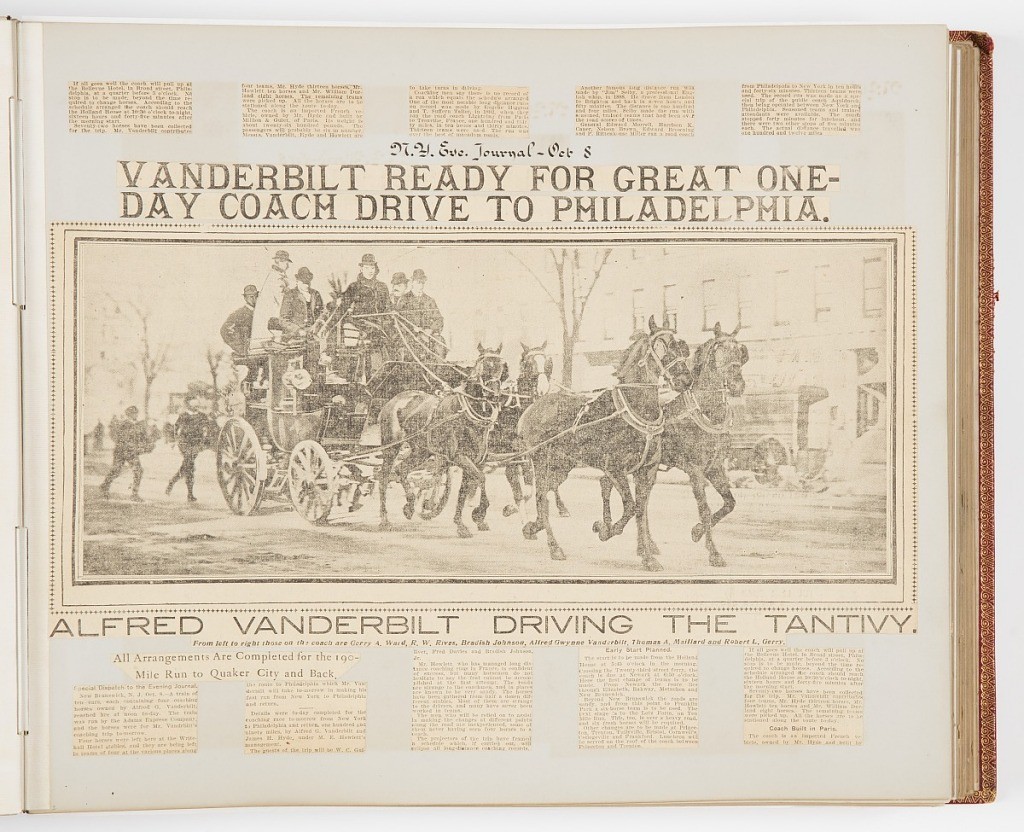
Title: Commemorative Scrapbook Documenting the 1901 Record Breaking Coach Race from New York City to Philadelphia and Back Again
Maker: James Hazen Hyde, American, 1876 - 1959
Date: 1901
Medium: Newspaper and magazine clippings mounted on heavy wove paper, annotated in pen and ink, bound in red leather with gilded lettering
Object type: Album Page
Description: Album of newspaper clippings describing the coach trip from New York to Philadelphia and return. The drivers were James H. Hyde and Alfred Vanderbilt.